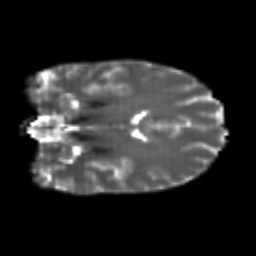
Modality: T2w
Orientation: coronal
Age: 22
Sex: female
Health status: healthy
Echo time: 0.074 s